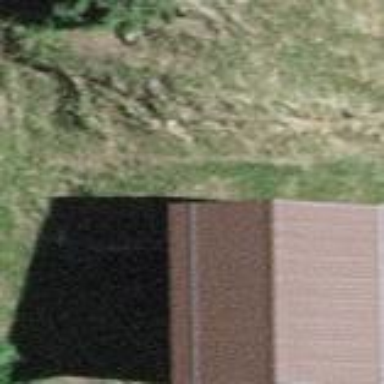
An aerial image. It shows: Barn.